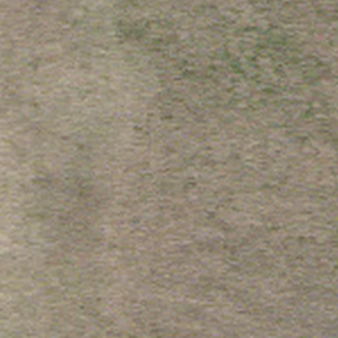
Label: other